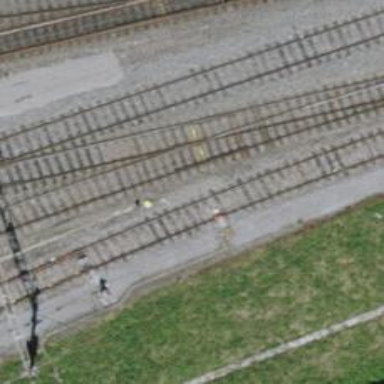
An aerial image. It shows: Railway switch.